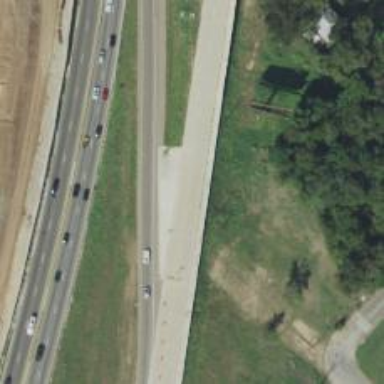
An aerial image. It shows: Secondary road with frontage road alongside.